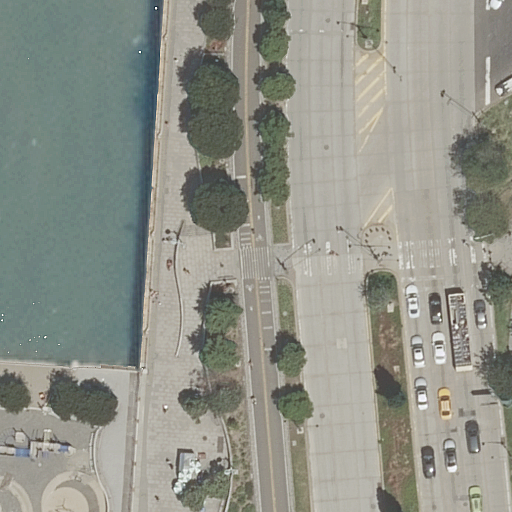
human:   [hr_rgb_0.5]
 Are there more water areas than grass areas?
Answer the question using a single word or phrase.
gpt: no

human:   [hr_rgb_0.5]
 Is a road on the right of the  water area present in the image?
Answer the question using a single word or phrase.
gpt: yes

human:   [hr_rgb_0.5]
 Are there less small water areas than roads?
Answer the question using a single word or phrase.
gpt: yes

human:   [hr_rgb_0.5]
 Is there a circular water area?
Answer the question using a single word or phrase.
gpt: no

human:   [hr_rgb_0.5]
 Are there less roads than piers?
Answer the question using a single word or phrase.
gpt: no

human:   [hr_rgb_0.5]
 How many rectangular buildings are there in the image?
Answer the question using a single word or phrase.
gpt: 0

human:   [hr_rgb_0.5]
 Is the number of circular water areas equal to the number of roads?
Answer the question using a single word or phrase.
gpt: no

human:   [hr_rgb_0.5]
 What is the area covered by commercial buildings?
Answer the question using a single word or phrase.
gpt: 0m2

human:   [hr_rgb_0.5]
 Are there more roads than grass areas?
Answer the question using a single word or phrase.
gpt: yes

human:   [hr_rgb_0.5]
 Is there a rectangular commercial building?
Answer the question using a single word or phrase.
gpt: no

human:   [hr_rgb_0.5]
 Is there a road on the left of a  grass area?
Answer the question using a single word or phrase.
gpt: yes

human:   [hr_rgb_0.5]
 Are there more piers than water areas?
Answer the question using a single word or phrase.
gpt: no

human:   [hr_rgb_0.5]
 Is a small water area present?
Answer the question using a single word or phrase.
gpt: no

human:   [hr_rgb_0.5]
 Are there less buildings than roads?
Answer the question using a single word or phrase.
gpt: yes

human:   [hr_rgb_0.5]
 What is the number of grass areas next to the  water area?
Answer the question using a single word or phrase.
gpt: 8

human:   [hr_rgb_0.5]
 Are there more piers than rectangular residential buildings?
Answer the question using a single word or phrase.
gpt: yes

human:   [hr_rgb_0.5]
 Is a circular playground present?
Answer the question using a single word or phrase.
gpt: no

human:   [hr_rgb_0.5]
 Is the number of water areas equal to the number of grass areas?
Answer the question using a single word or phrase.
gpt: no

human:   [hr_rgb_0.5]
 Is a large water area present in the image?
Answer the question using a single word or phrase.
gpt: yes

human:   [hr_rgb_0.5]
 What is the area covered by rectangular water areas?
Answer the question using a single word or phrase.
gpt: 2243m2

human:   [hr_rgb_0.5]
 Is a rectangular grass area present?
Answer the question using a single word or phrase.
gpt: yes

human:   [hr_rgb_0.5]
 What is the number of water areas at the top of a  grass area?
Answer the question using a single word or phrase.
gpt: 1

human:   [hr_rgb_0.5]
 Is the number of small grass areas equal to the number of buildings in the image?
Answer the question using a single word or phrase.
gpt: no

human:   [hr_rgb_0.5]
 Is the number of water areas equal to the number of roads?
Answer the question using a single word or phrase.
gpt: no

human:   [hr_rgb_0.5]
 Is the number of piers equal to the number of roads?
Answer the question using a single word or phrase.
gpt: no

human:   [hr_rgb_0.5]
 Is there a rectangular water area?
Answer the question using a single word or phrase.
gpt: yes

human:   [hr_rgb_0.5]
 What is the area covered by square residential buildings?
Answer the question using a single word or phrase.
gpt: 0m2

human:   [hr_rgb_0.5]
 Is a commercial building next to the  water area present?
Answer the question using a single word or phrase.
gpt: no

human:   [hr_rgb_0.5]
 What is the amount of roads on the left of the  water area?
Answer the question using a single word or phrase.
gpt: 0

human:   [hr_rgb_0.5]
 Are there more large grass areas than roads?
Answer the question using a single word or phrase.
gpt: no

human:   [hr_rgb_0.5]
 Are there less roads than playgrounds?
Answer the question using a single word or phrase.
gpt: no

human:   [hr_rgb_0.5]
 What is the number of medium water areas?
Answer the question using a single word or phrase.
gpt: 0

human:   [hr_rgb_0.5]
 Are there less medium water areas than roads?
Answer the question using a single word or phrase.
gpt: yes

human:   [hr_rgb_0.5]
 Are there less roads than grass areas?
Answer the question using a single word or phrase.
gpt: no

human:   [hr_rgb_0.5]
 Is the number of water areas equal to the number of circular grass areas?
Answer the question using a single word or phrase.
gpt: no

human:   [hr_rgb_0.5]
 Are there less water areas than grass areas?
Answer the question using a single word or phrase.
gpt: yes